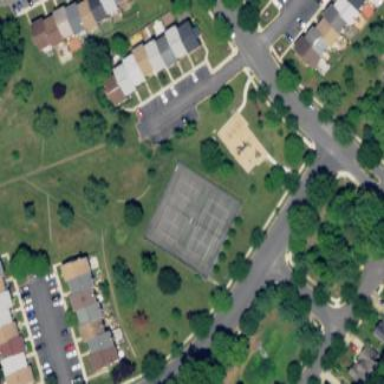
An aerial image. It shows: Tennis court on the leisure land pitch.